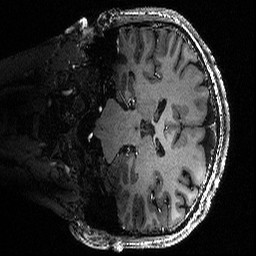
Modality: T1w
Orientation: coronal
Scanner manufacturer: siemens
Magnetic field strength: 6.98 T
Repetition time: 2.36 s
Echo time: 0.00274 s